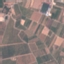
Land use / land cover class: PermanentCrop